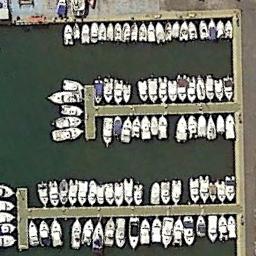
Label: harbor